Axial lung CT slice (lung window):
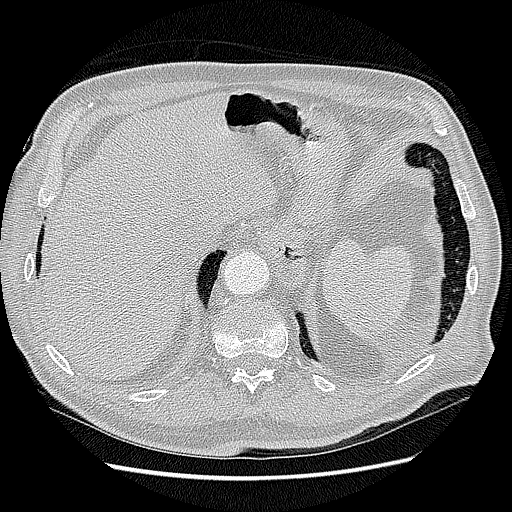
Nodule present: no